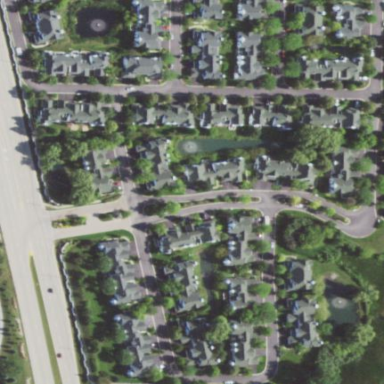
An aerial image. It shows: Residential area in subdivision.